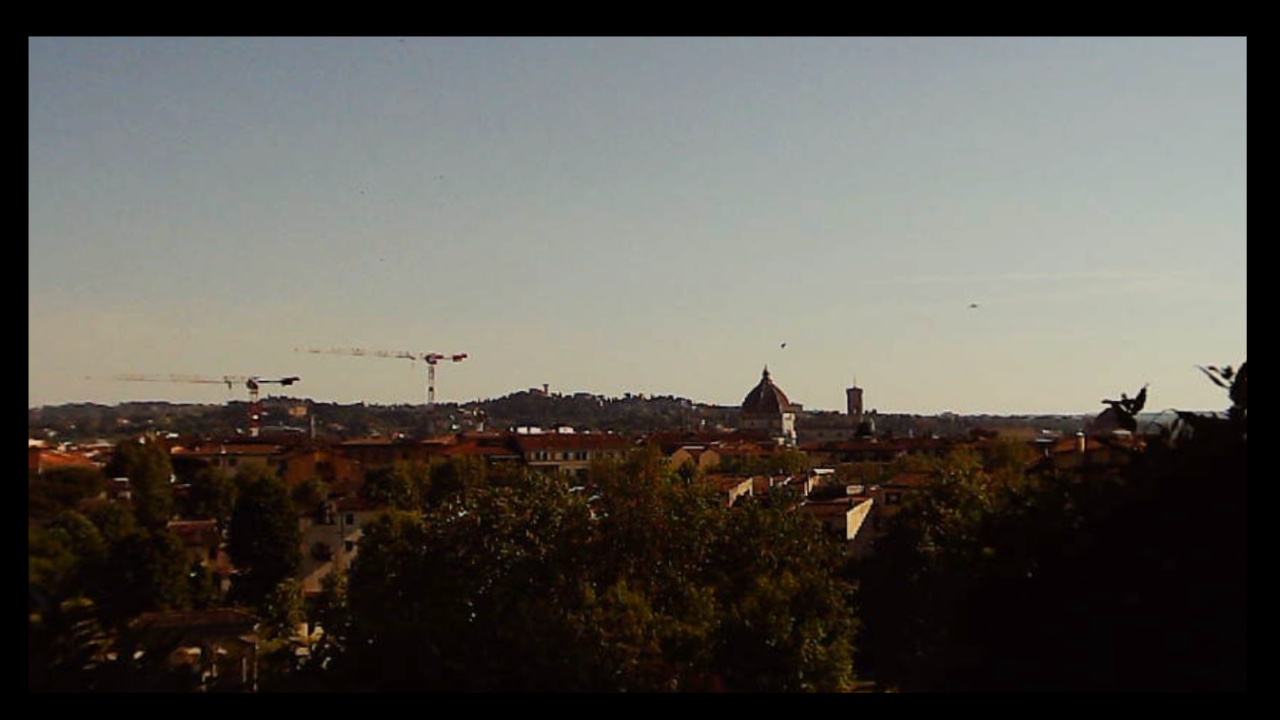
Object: Betafpv air75

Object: DJI Mini 3